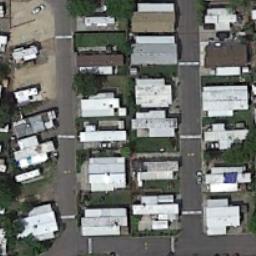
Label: mobile_home_park